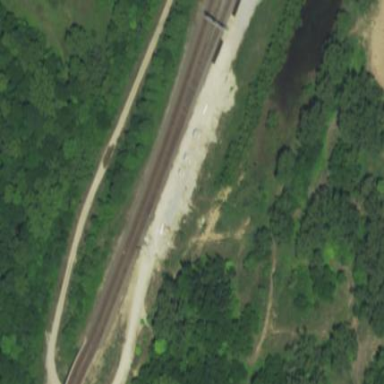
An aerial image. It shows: Railway area.